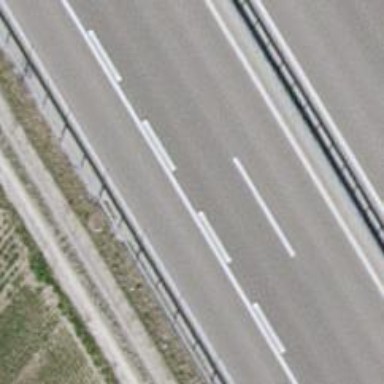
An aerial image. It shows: Asphalt motorway categorized as trunk road.